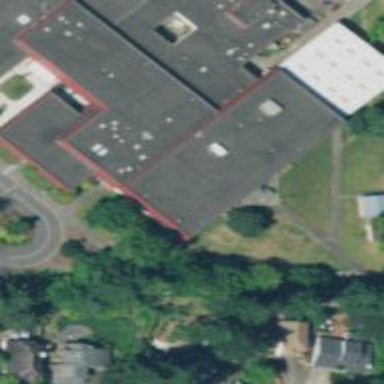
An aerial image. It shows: Part of building.